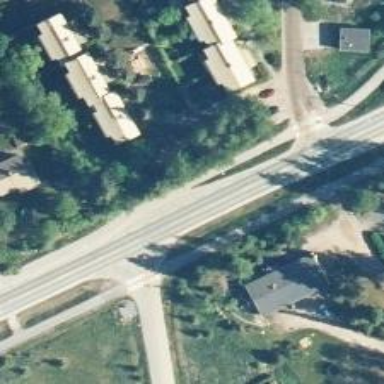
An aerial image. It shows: Asphalt cycleway.